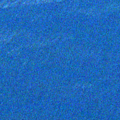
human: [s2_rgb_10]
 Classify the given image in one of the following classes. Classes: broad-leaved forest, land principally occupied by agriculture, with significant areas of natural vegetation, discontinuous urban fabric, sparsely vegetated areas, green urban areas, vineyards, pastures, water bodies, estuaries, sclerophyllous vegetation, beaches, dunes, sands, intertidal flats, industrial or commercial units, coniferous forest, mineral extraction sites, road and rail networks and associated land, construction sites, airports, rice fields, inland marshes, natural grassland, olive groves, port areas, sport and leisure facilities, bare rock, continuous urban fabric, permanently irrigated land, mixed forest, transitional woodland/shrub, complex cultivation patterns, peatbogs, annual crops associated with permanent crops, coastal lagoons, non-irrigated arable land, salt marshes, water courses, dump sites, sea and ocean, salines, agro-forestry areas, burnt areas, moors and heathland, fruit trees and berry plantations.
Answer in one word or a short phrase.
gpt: sea and ocean